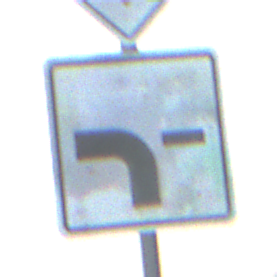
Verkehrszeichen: VerlaufVorfahrtsstrasse6
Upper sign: Vorfahrtsstrasse
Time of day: SunriseSunset
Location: Outdoor (RoadRail)
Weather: PartlyCloudy
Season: NotSpecified
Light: Natural